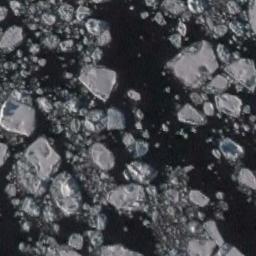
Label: sea_ice